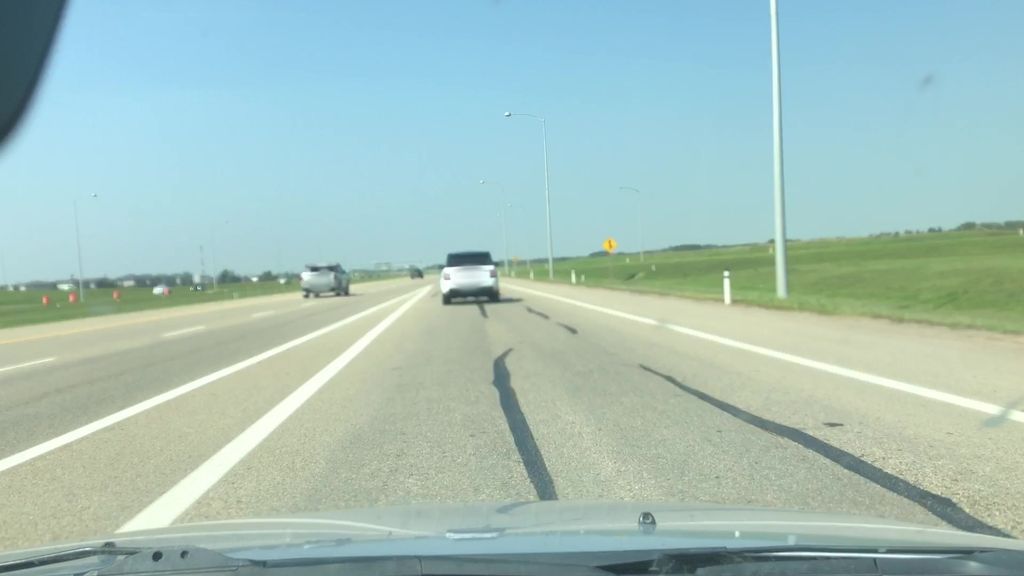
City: edmonton